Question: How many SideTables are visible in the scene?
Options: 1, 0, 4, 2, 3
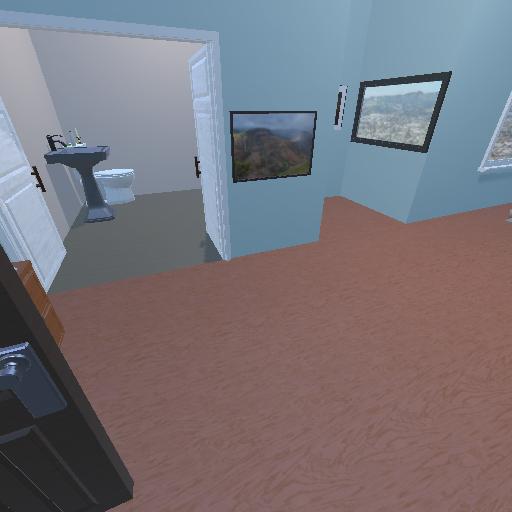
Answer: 1